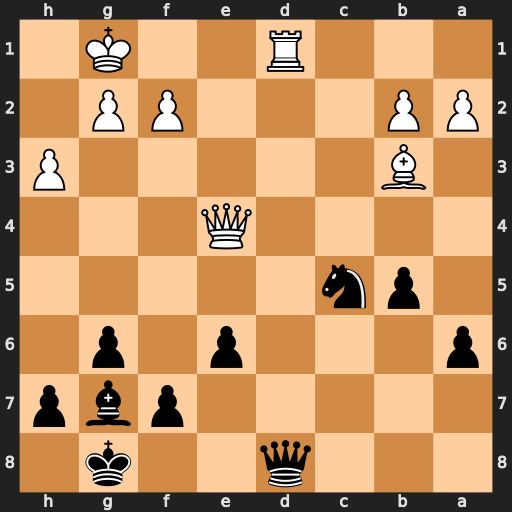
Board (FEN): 3q2k1/5pbp/p3p1p1/1pn5/4Q3/1B5P/PP3PP1/3R2K1
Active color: b
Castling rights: -
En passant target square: -
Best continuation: Qxd1+ Bxd1 Nxe4